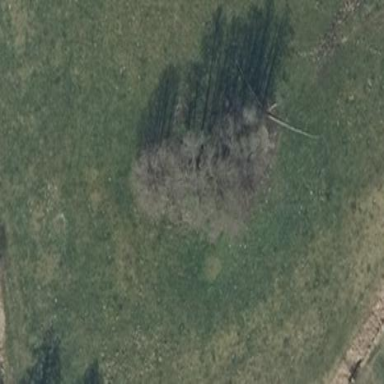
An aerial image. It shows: Woodland consisting of broadleaved trees.